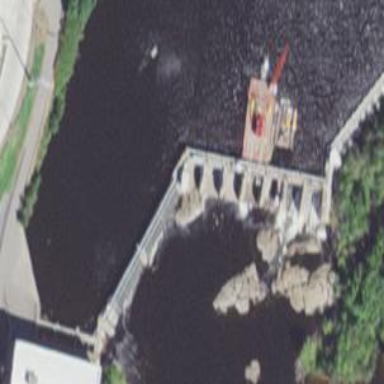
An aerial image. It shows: Dam along waterway.